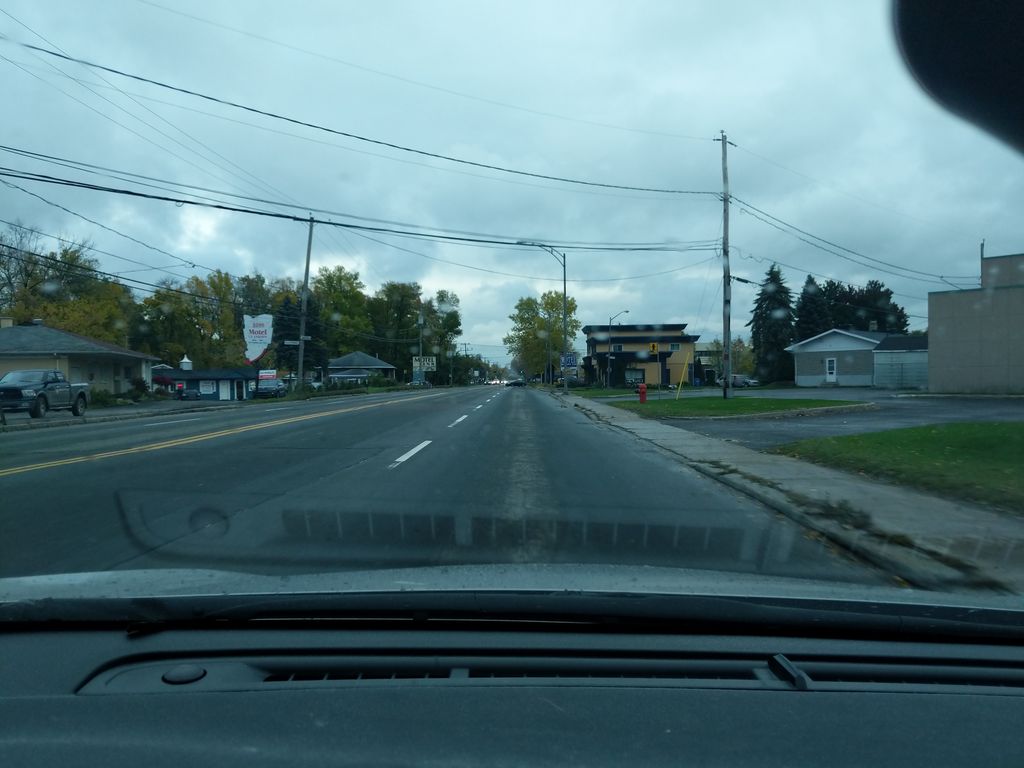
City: quebec_city